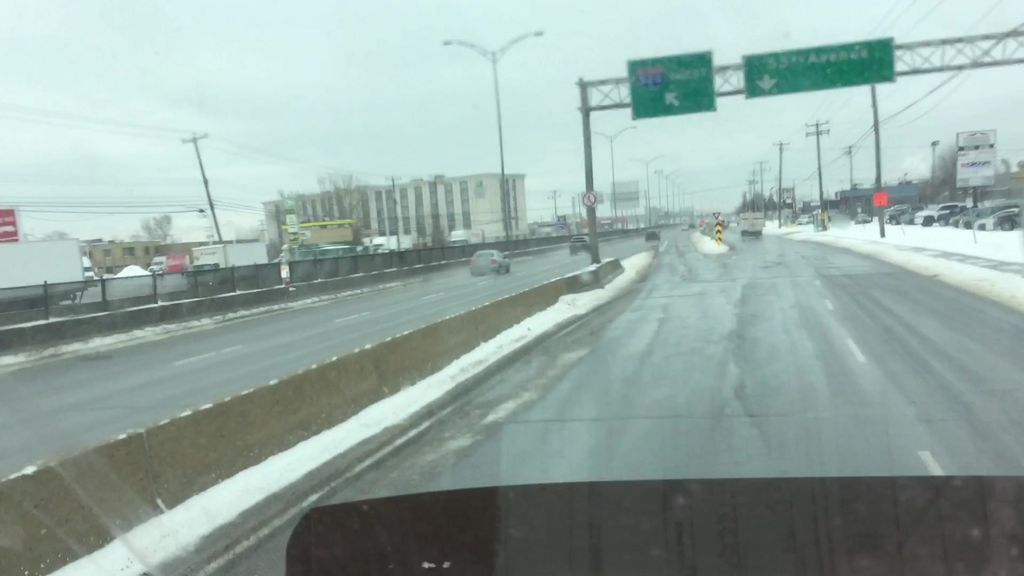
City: montreal